Question:
INPUT:
'>>> np.random.rand(2,3)'
OUTPUT:
'array([[0.81967966, 0.24861747, <PHONE> ],'
'[0.<PHONE>, 0.61025551, 0.87901984]])'
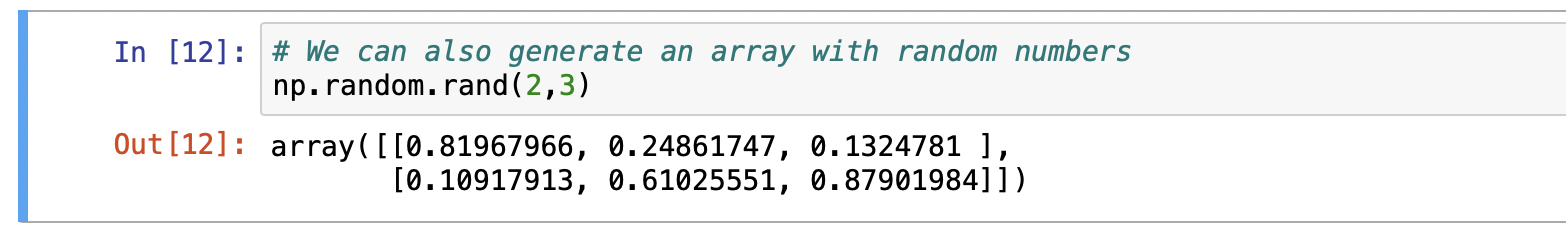
Answer: The answer is in the <URL>
> Create an array of the given shape and populate it with random samples from a uniform distribution over [0, 1).